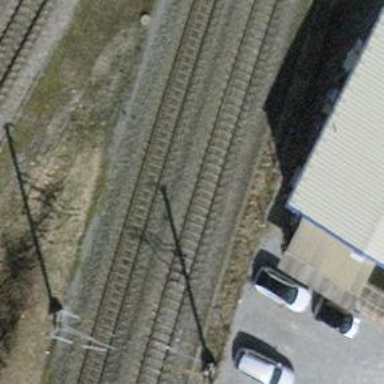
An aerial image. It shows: Single-track railway with electrified contact lines.